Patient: sex F, age 86
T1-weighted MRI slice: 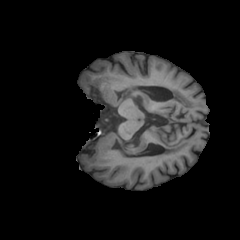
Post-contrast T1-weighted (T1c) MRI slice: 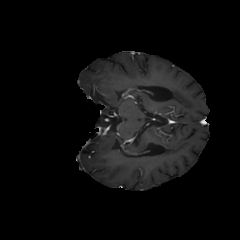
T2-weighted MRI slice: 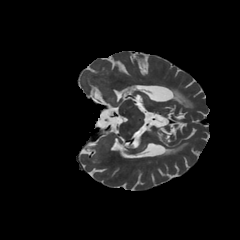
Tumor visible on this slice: no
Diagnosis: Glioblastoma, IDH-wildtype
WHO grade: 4